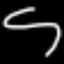
Label: squiggle